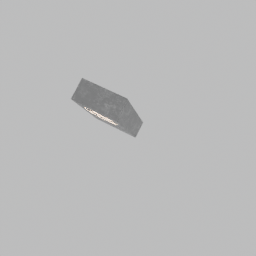
Label: lighting